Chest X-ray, AP view. Patient: 67 years old, sex M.
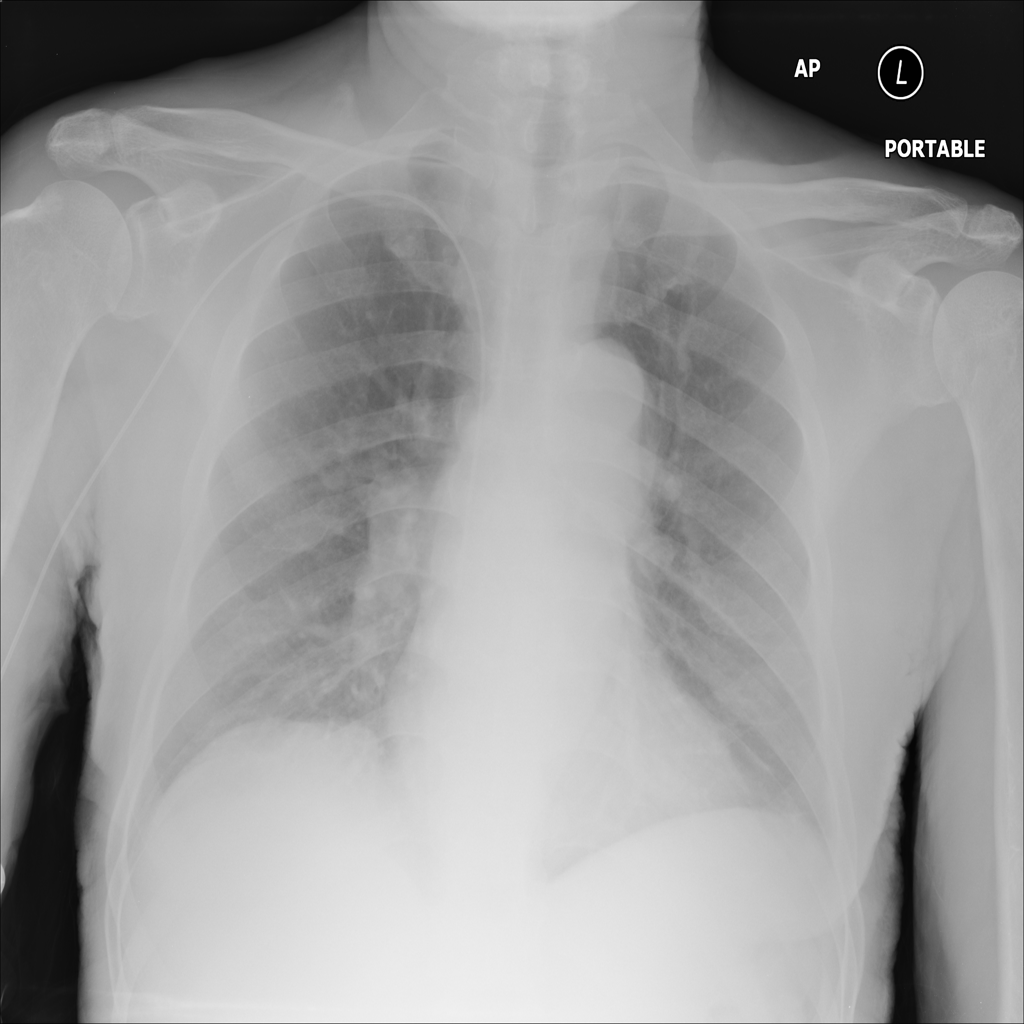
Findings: No Finding